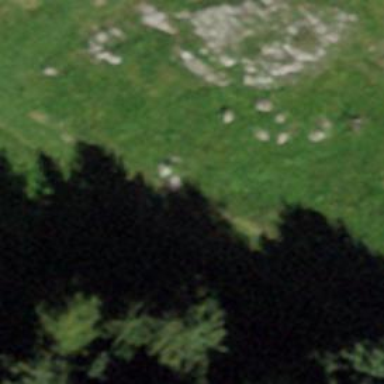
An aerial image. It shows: Archaeological site with megalithic structures known as menhirs.